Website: slack
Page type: stored-credit-cards
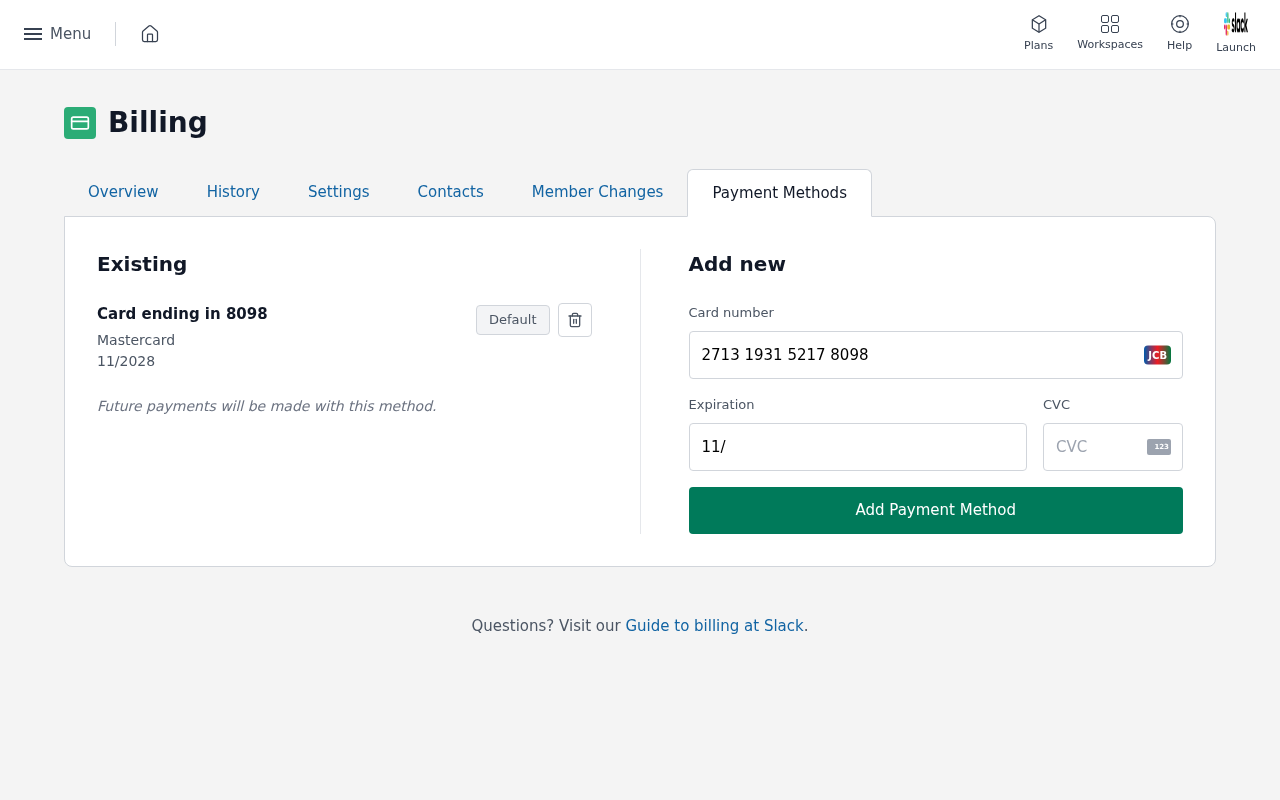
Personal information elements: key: PII_CARD_CVV
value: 893
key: PII_CARD_EXPIRY
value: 11/2028
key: PII_CARD_EXPIRY
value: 11/28
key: PII_CARD_LAST4
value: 8098
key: PII_CARD_NUMBER
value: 2713 1931 5217 8098
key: PII_CARD_TYPE
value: Mastercard